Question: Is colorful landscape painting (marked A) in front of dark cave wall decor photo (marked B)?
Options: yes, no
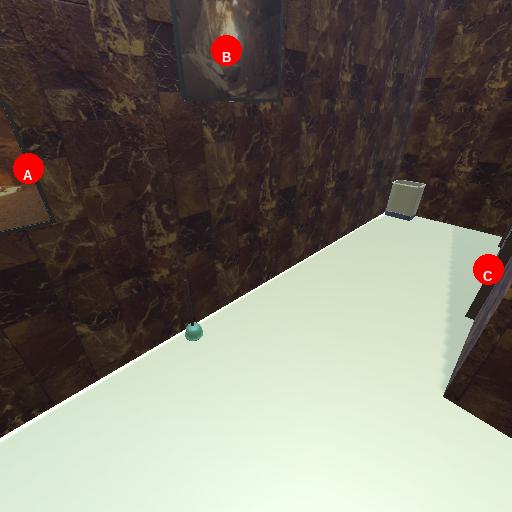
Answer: yes